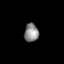
Tissue: lung
Cell type: Epithelial cells
Senescence score: 0.2197
Nuclear area (px): 252
Mean DAPI intensity: 139.567